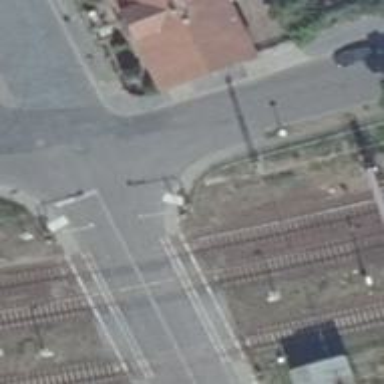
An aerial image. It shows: Railway crossing with traffic signals. The crossing features double half barriers.